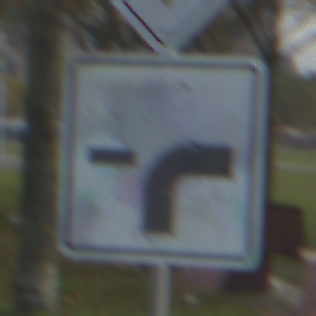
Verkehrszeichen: VerlaufVorfahrtsstrasse9
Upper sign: Vorfahrtsstrasse
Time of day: MorningAfternoon
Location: Outdoor (Suburban)
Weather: PartlyCloudy
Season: NotSpecified
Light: Natural